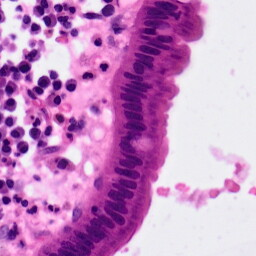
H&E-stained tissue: Pancreatic